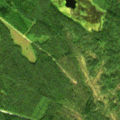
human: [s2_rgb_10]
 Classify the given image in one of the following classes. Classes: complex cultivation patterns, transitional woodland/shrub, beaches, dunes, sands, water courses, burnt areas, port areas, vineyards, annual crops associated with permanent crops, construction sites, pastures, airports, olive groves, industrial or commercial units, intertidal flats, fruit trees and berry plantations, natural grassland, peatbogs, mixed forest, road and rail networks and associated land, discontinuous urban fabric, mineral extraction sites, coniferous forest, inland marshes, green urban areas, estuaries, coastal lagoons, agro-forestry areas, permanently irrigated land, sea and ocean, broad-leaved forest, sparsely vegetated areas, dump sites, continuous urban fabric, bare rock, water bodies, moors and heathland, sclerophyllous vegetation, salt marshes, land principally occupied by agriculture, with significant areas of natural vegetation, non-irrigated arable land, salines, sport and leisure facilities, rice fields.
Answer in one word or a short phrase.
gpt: coniferous forest, mixed forest, transitional woodland/shrub